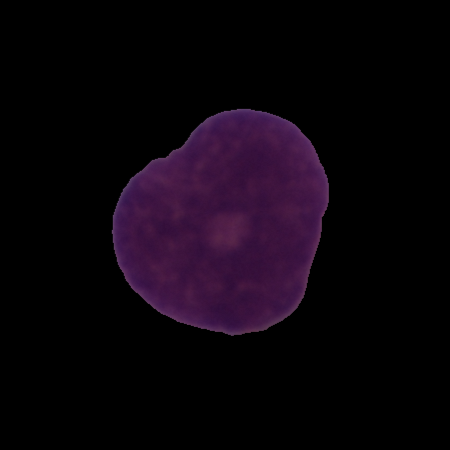
Label: cancer